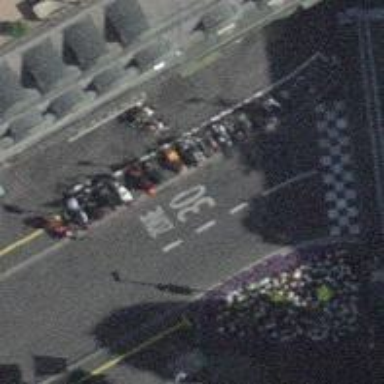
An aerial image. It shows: Motorcycle parking facility.